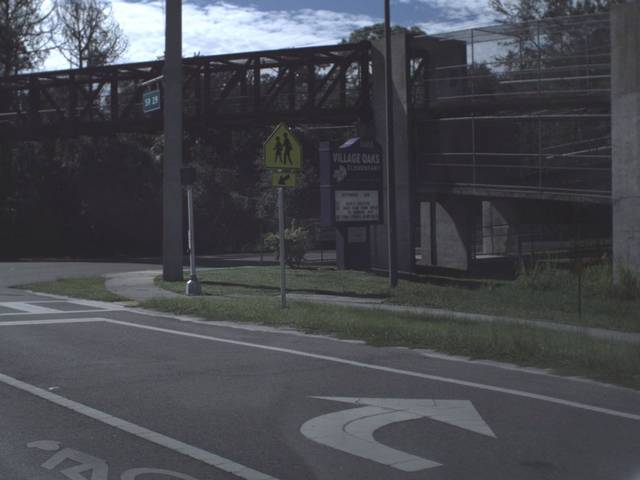
Region: United States
Coordinates: 26.405, -81.393